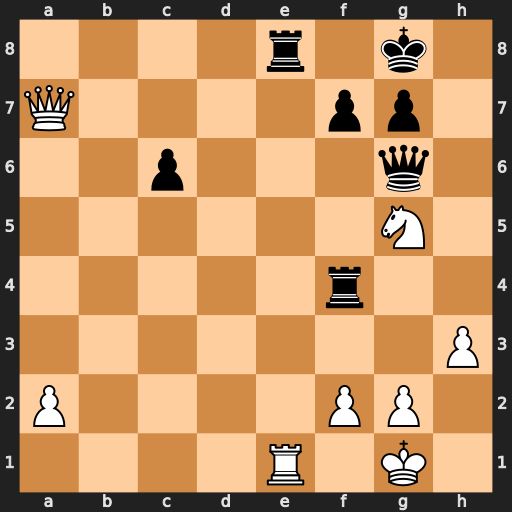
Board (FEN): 4r1k1/Q4pp1/2p3q1/6N1/5r2/7P/P4PP1/4R1K1
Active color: w
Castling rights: -
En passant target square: -
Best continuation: Rxe8#